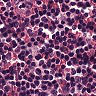
Metastatic tissue present: no